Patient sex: F
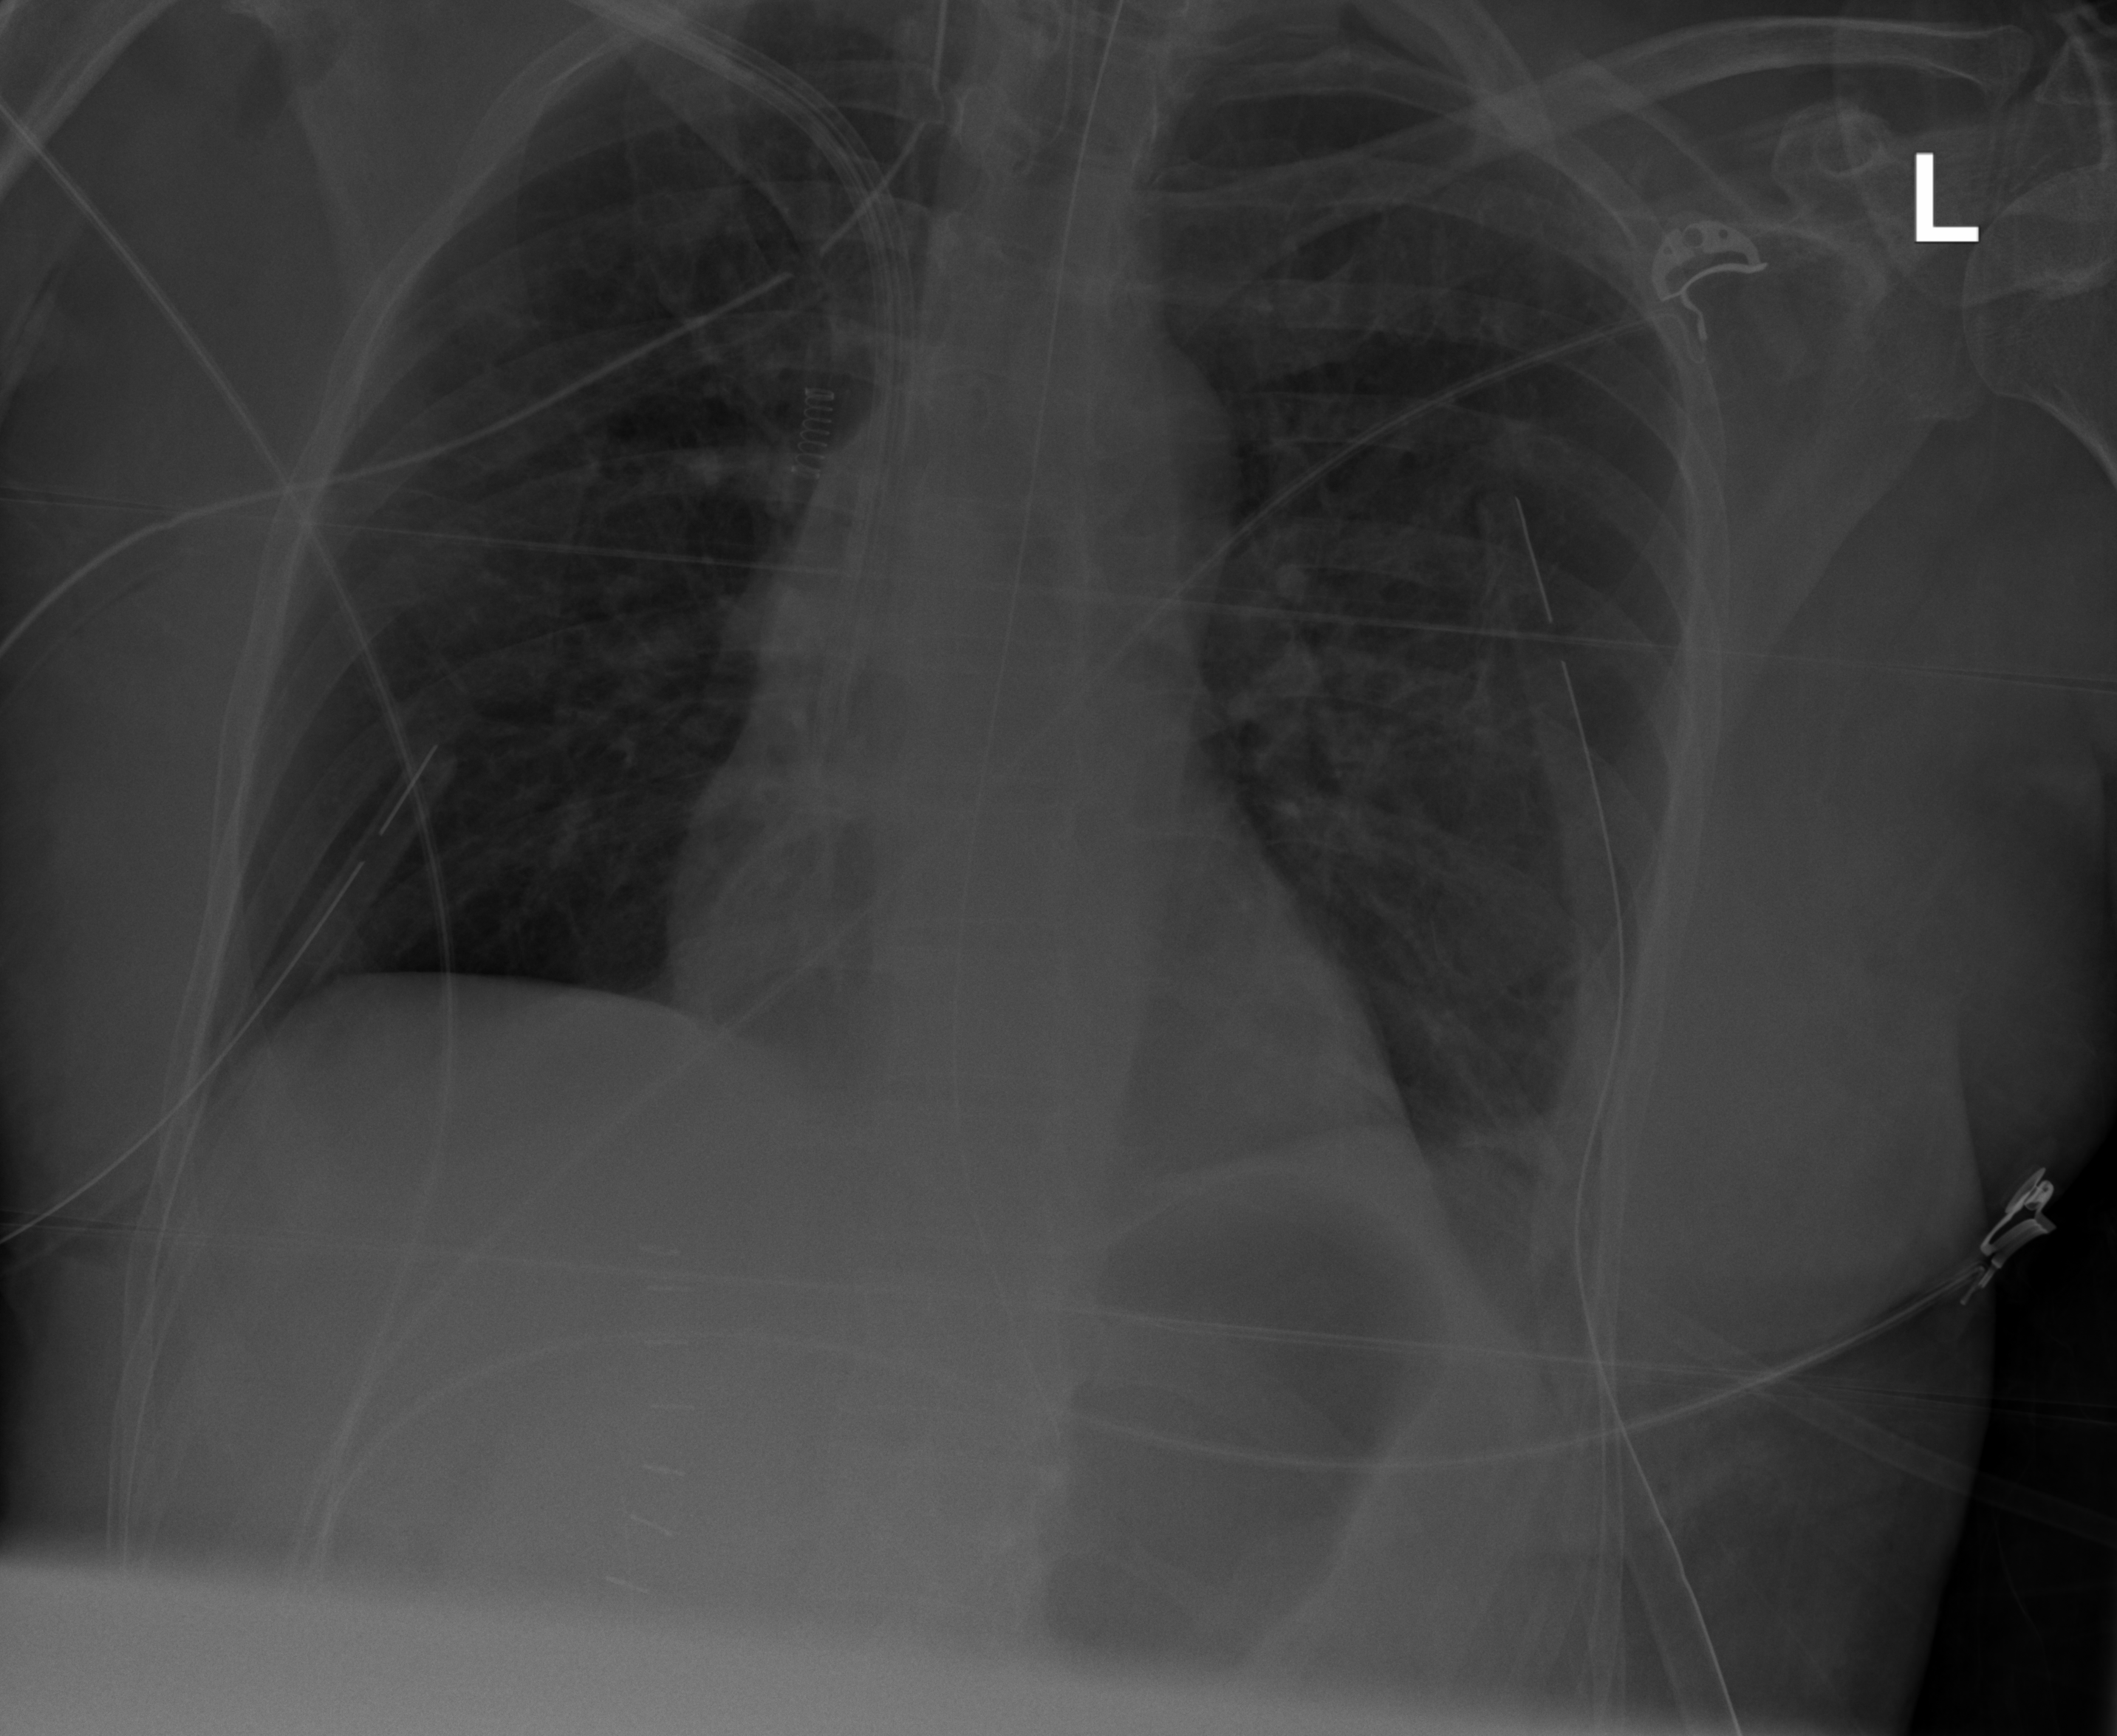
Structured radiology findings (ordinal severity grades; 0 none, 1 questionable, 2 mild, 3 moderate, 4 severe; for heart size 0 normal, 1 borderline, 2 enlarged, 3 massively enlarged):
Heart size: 0
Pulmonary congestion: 0
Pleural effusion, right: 1
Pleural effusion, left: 2
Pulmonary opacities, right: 0
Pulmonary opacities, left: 2
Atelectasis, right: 0
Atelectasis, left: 2